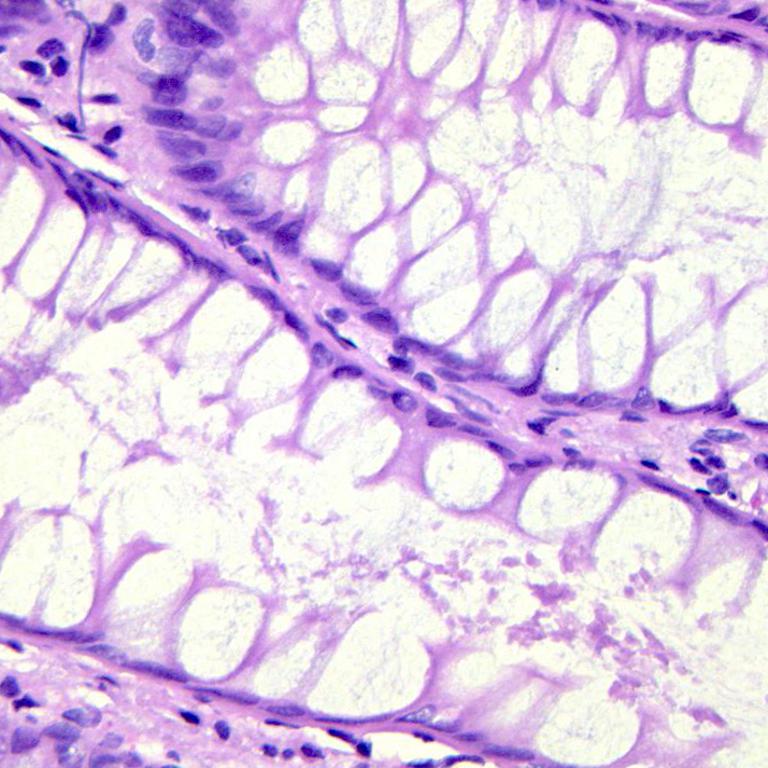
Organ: colon
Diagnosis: benign